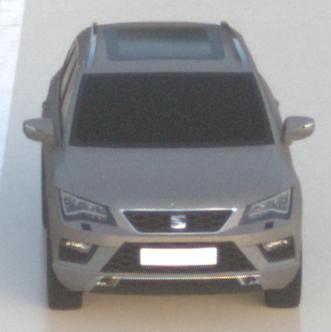
Make: SEAT
Model: Ateca 1.0 TSI Ecomotive
Detailed model: Ateca (5FP)
Model produced from: 2016/08
Model produced until: 2018/08
Doors: 5
Color: gray
Road condition: wet road
Daytime: sunrise or sunset
Contrast: low contrast